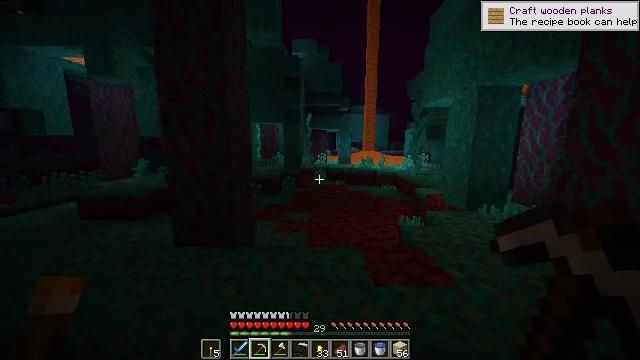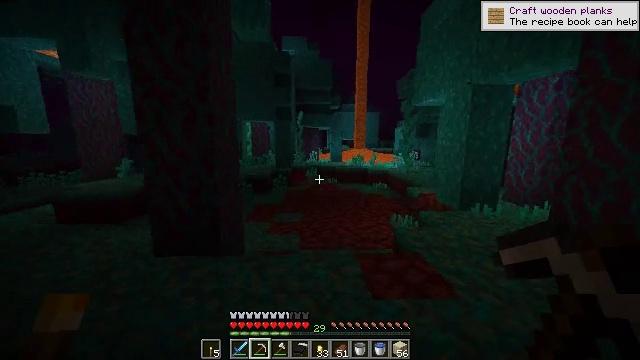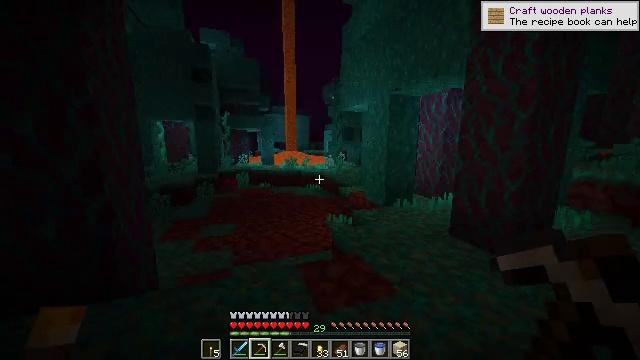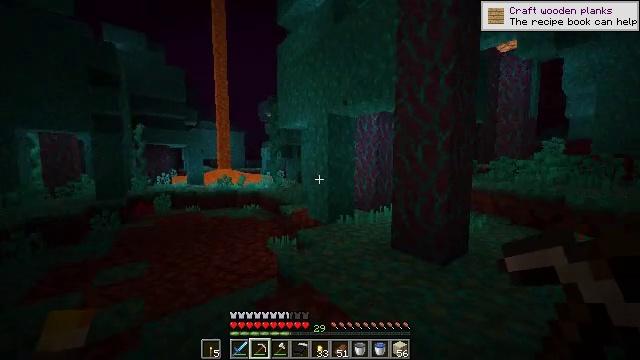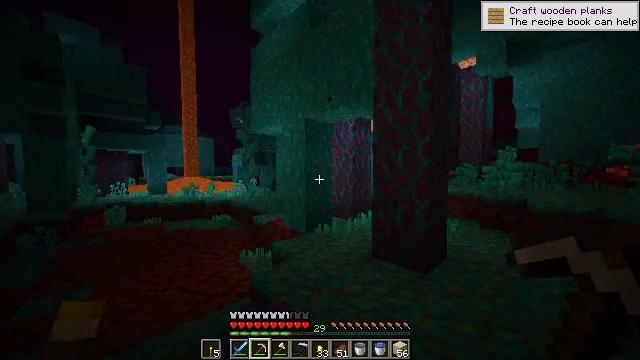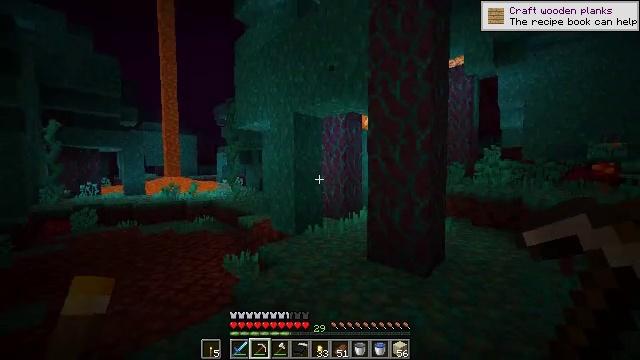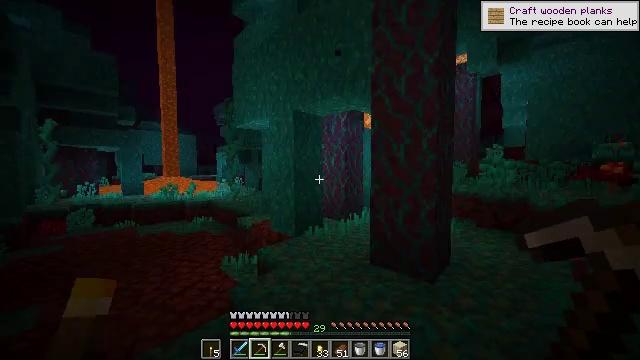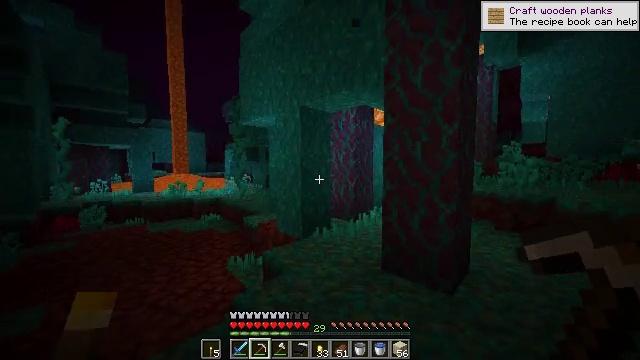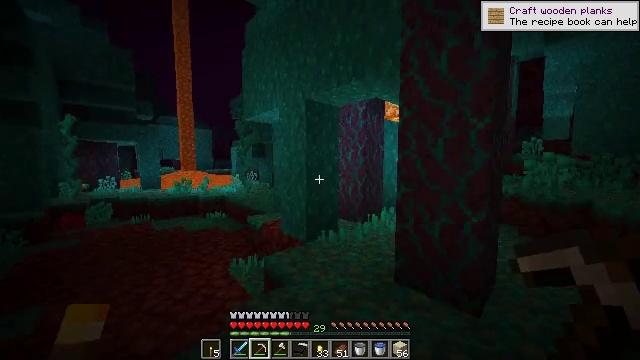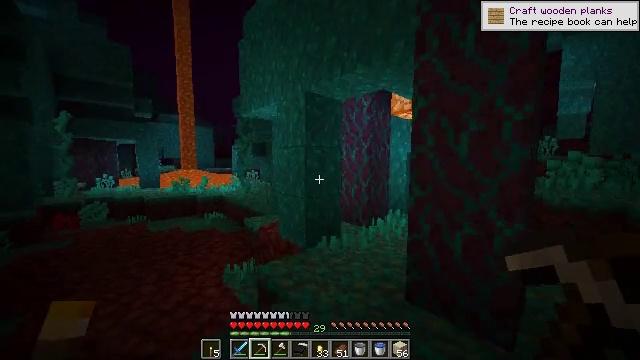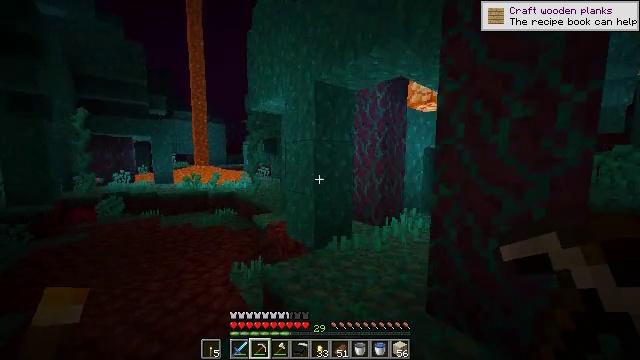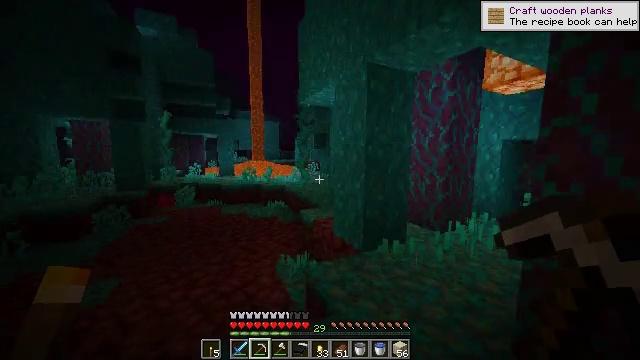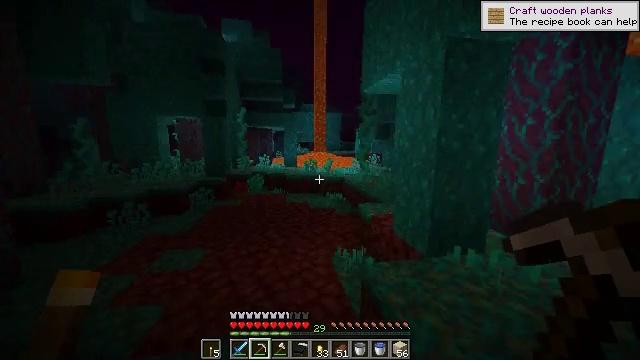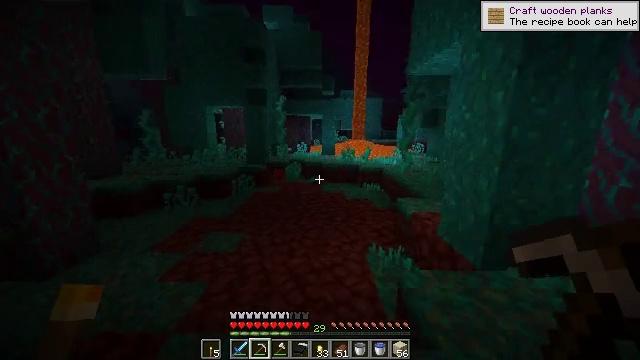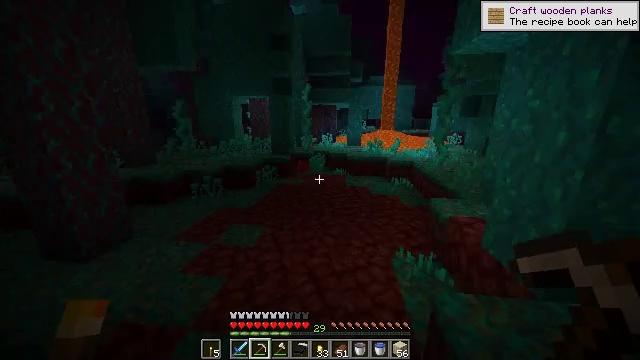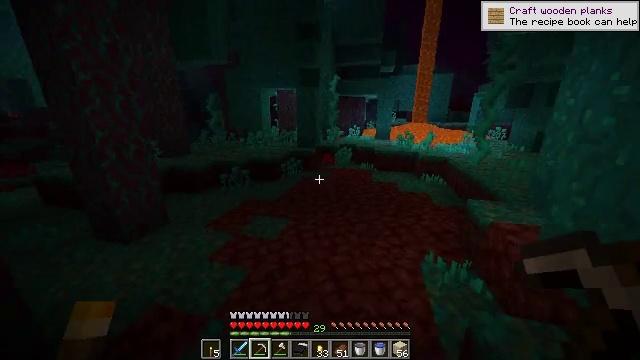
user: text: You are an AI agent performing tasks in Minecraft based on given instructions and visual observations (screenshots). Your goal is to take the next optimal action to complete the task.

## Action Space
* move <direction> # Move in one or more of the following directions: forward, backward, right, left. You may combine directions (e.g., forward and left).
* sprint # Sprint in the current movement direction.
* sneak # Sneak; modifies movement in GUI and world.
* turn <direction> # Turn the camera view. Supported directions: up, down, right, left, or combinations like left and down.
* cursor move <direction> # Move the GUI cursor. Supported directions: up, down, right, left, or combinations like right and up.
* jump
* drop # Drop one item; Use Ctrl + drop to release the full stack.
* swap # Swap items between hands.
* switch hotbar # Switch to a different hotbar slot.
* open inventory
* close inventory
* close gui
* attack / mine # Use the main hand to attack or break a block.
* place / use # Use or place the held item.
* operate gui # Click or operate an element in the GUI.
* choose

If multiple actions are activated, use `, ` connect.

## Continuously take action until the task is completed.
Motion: motion action
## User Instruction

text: Attack the ground to get crimson roots.
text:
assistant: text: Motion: move forward, sprint, turn right
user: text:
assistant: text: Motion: move forward, sprint, turn right
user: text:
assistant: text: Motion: move forward, sprint, turn right and up
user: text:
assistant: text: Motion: move forward, sprint, turn right and up
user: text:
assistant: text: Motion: move forward, sprint, turn right
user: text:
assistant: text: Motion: move forward, sprint
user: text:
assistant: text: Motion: move forward, sprint, turn left
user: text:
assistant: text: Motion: move forward, sprint, turn left
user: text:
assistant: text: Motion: move forward, sprint
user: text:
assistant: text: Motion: move forward, sprint, turn left and down
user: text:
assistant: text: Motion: move forward, sprint, turn left and down
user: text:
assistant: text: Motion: move forward, sprint, turn left and down
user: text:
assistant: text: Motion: move forward, sprint, turn left and down
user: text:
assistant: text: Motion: move forward, sprint, turn left and down
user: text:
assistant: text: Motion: move forward, sprint, turn left and down
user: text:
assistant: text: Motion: move forward, sprint, turn left
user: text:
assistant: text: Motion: move forward, sprint
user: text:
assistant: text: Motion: move forward, sprint
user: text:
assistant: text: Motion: move forward, sprint
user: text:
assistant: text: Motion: move forward, sprint
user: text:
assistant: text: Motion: move forward, sprint
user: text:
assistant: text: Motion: move forward, sprint
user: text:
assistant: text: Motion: move forward, sprint
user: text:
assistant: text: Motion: move forward, sprint
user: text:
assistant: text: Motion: move forward, sprint
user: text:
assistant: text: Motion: move forward, sprint
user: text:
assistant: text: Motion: move forward, sprint
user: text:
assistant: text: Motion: move forward, sprint
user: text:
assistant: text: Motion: move forward, sprint
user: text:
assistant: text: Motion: move forward, sprint